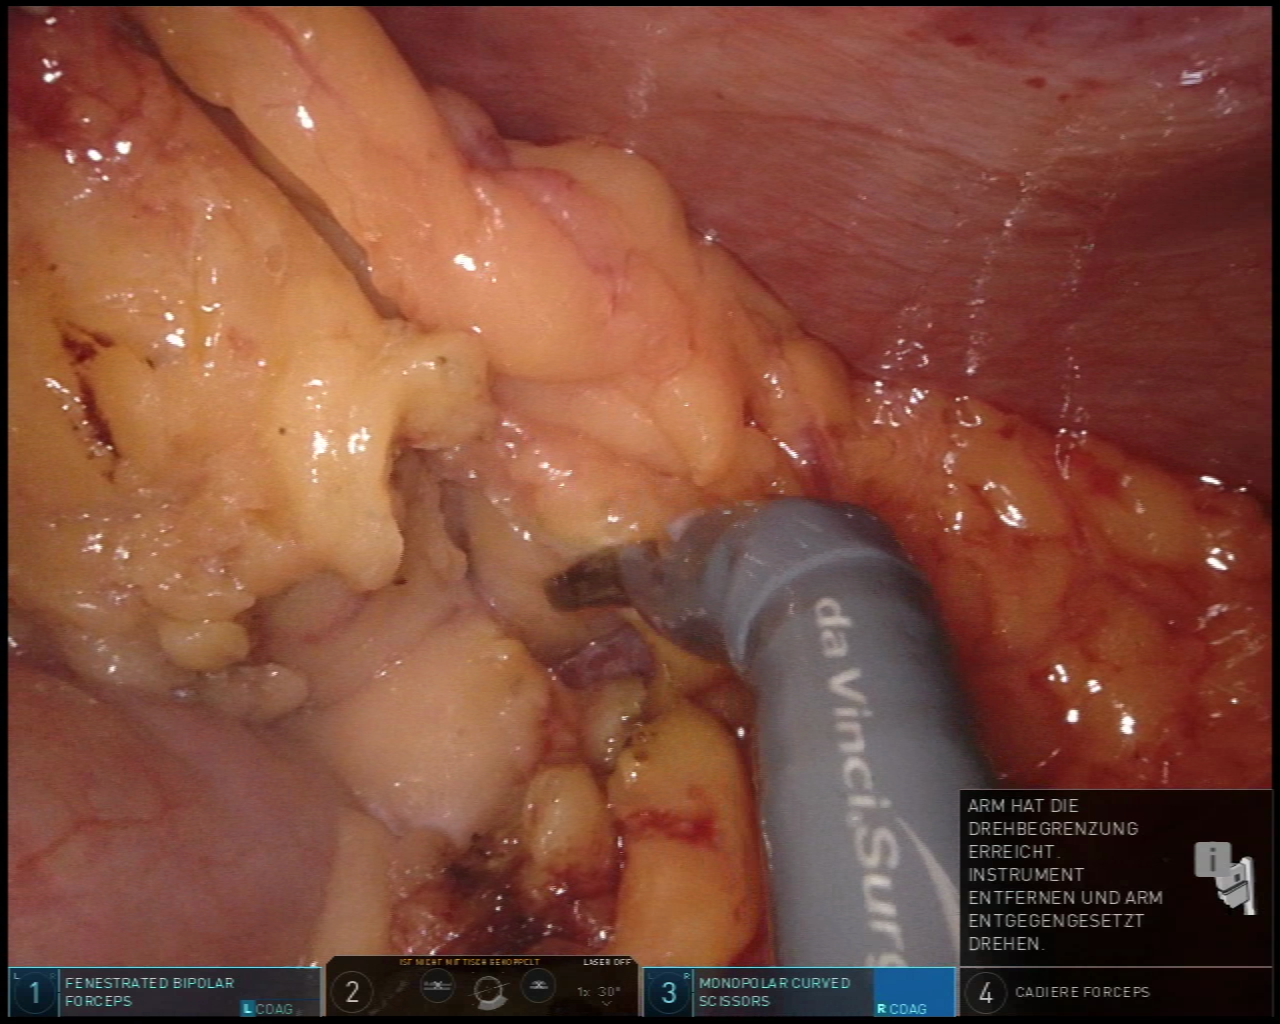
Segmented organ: spleen
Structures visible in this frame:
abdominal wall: yes
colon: yes
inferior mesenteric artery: no
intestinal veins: no
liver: no
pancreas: no
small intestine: no
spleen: yes
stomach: no
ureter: no
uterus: no
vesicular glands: no